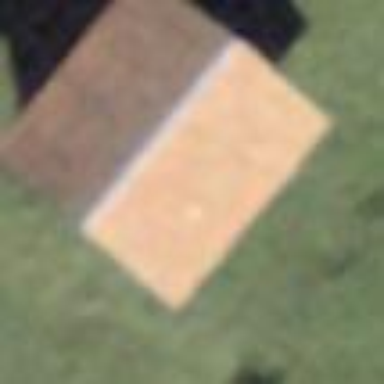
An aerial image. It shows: Cabin.